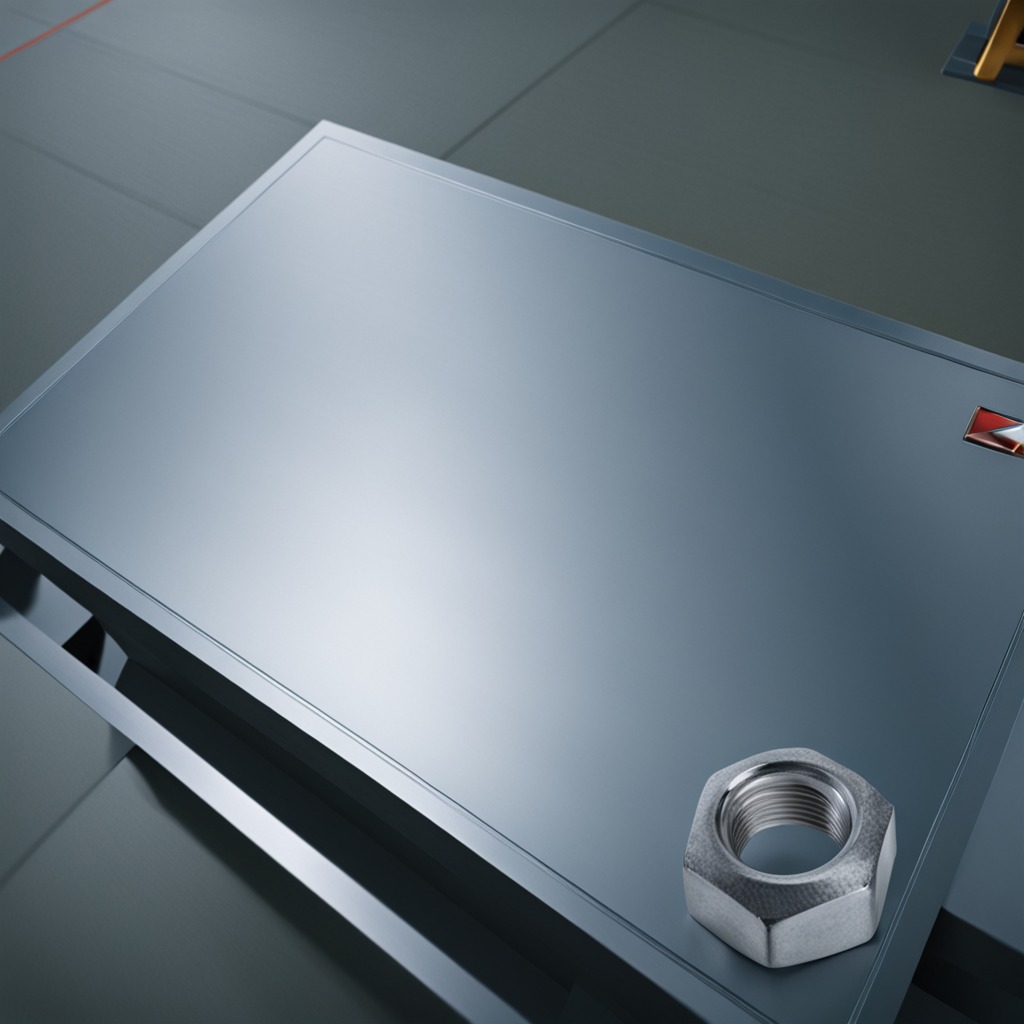
A metal nut is lying on a toolbox surface in an airplane hangar workshop.